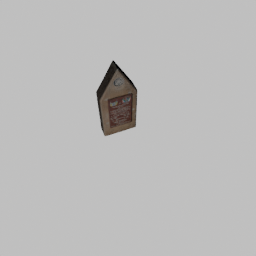
Label: decoration